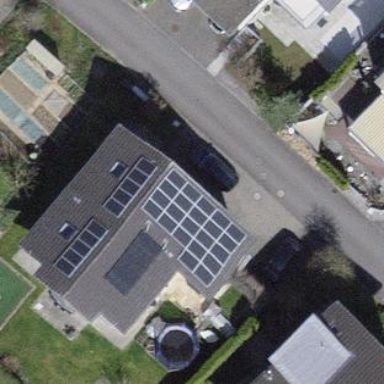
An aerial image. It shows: Solar power generator using photovoltaic method with solar photovoltaic panel types.